Question: '''
#include <iostream>
using namespace std;
int main(int argc, char** argv) {
cout << "Whatever";
return 0;
}
'''

Cout does not work, nor printf, nor puts, nor anything. Also, I've checked the project properties and both the debug and release are set to "Console Application" and to "Pause in the end". It makes no sense.
Edit: Also, I've tried to flush with endl before (No results).
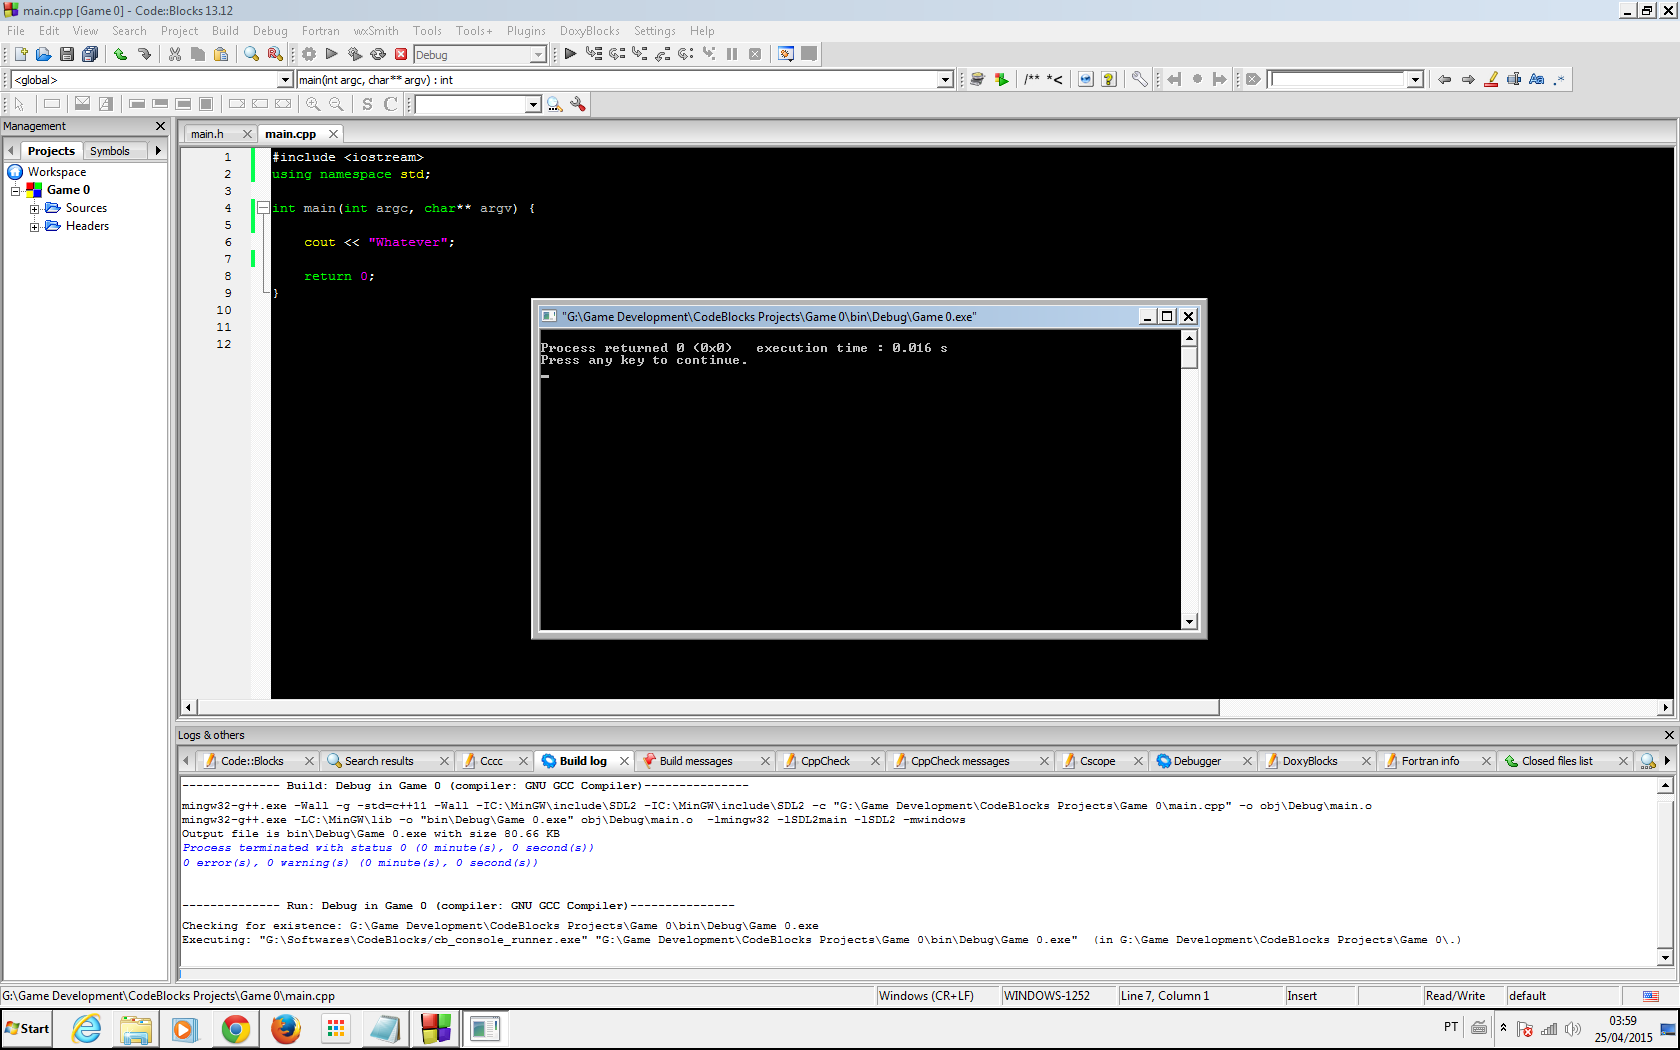
Answer: I am writing my comment as a response:
Your image shows option "-mwindows", that removes the console, as said at <URL>
'''
How do I remove DOS command windows?
In the link step add a "-mwindows" switch to the command line.
'''